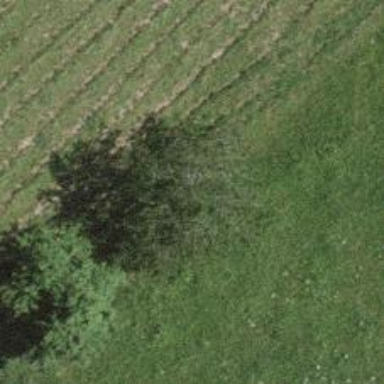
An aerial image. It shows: Beautiful tree in nature.